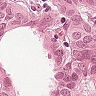
Metastatic tissue present: yes